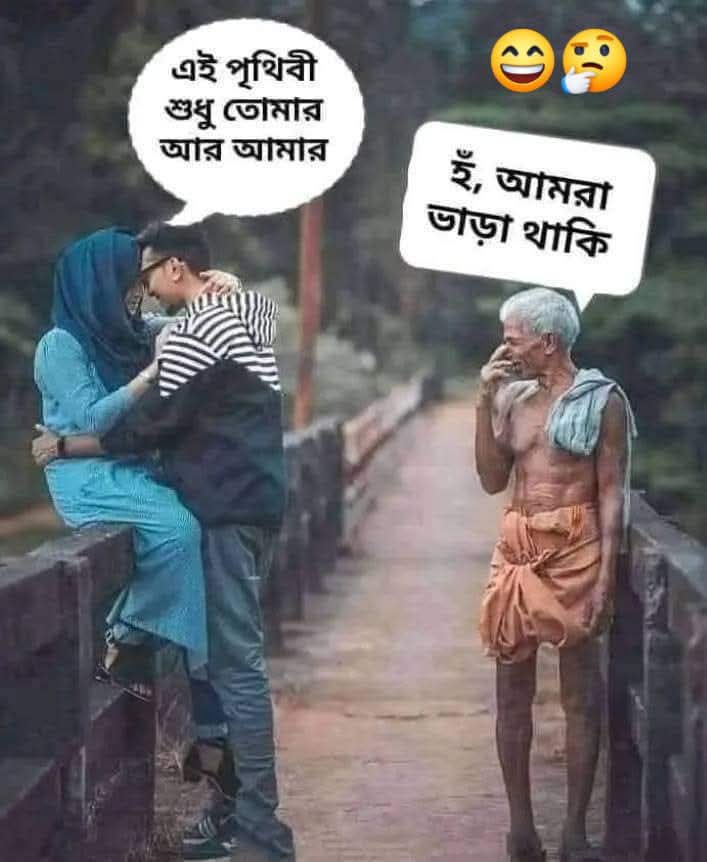
Text: এই পৃথিবী শুধু তোমার আর আমার
হ, আমরা ভাড়া থাকি
Label: Non Hate